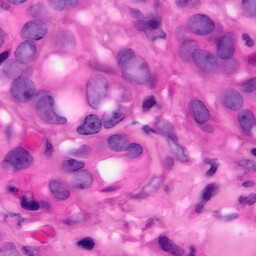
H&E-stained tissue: Pancreatic